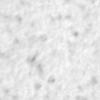
Label: no_change